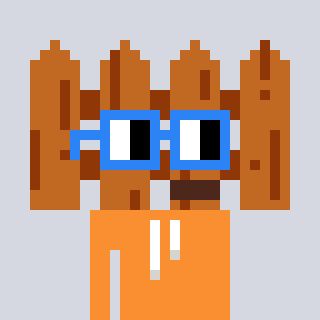
a pixel art character with square blue glasses, a fence-shaped head and a orange-colored body on a cool background